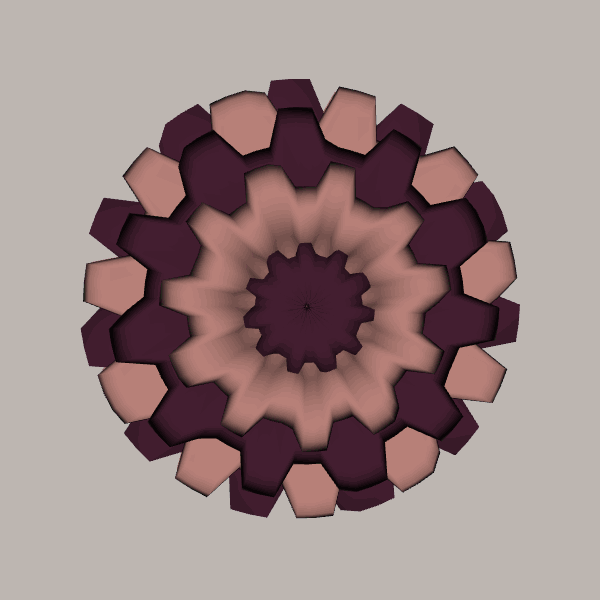
Background: light